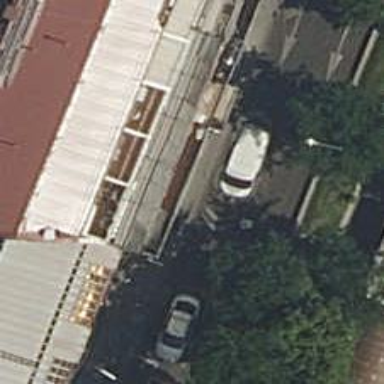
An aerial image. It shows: Cafe.